Interaction volume radius: 5 \u00c5
Interaction volume height: 25 \u00c5
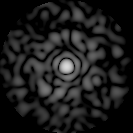
Disorder parameter: 0.8275